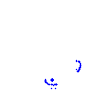
Particle: proton